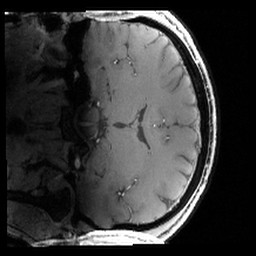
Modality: T1w
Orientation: coronal
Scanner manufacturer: siemens
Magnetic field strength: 6.98 T
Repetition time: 5 s
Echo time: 0.00251 s